Question: I want to add "active" class to ancestor of

I found this code but it add class to parent even when not active grandchild
'''
add_filter( 'wp_nav_menu_objects', 'add_menu_parent_class' );
function add_menu_parent_class( $items ) {
$parents = array();
foreach ( $items as $item ) {
if ( $item->menu_item_parent && $item->menu_item_parent > 0 ) {
$parents[] = $item->menu_item_parent;
}
}
foreach ( $items as $item ) {
if ( in_array( $item->ID, $parents ) ) {
$item->classes[] = 'menu-parent-item';
}
}
return $items;
}
'''
How to make it by function?
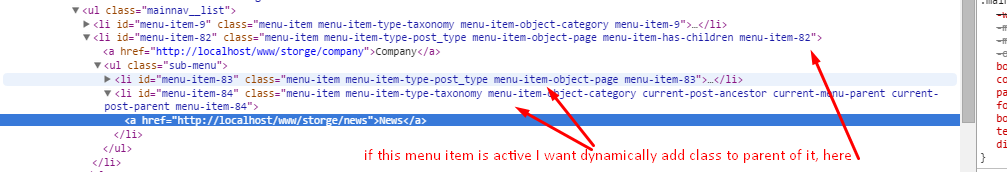
Answer: You can use jQuery:
To add the active class to the parent menu item of li.current-post-ancestor:
'''
$('.li.current-post-ancestor').parent().parent().addClass('active');
'''
Note that the first parent() takes you to the parent ul element, and the second parent() takes you to the li parent of the ul.
I always prefer to do something in PHP, but sometimes it much much easier to hack it in jQuery! You could get really fancy and write a <URL>, but that's a lot of work.